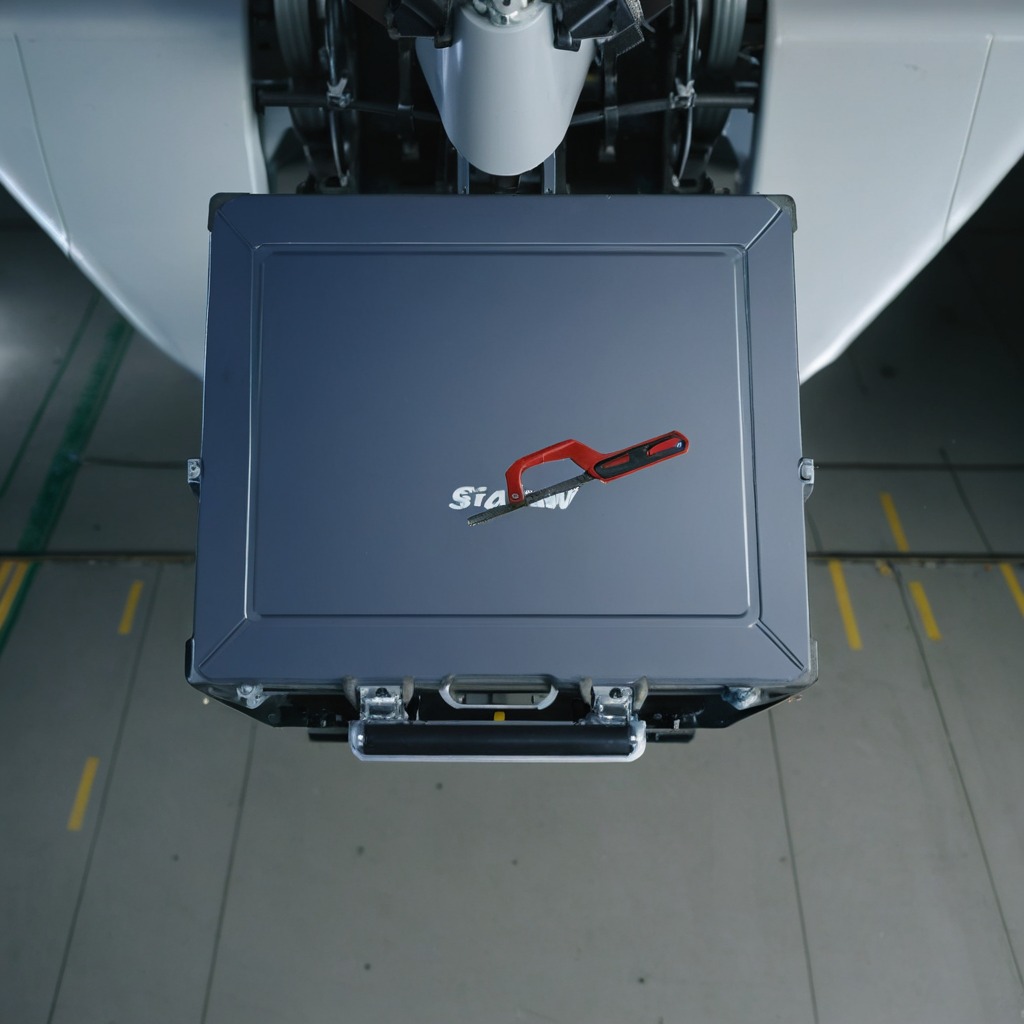
A metal saw is lying on the toolbox surface.